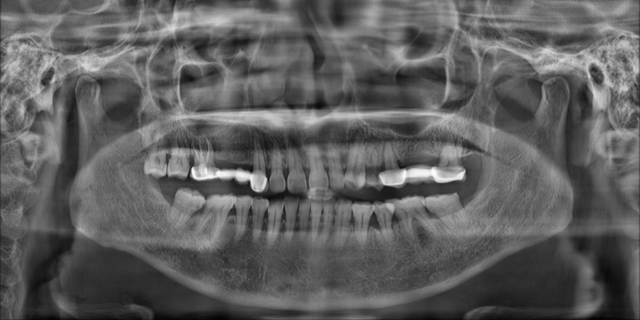
adult